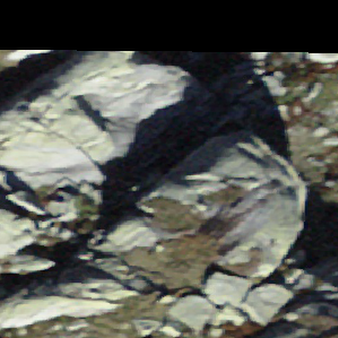
Label: bouldering_area